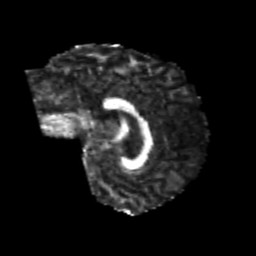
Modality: FA
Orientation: sagittal
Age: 24
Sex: male
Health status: healthy
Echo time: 0.074 s